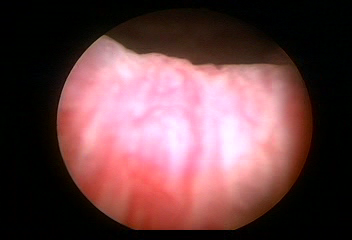
Modality: WLC
Class: Normal mucosa
Bladder cancer association: No